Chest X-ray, AP view. Patient: 61 years old, sex M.
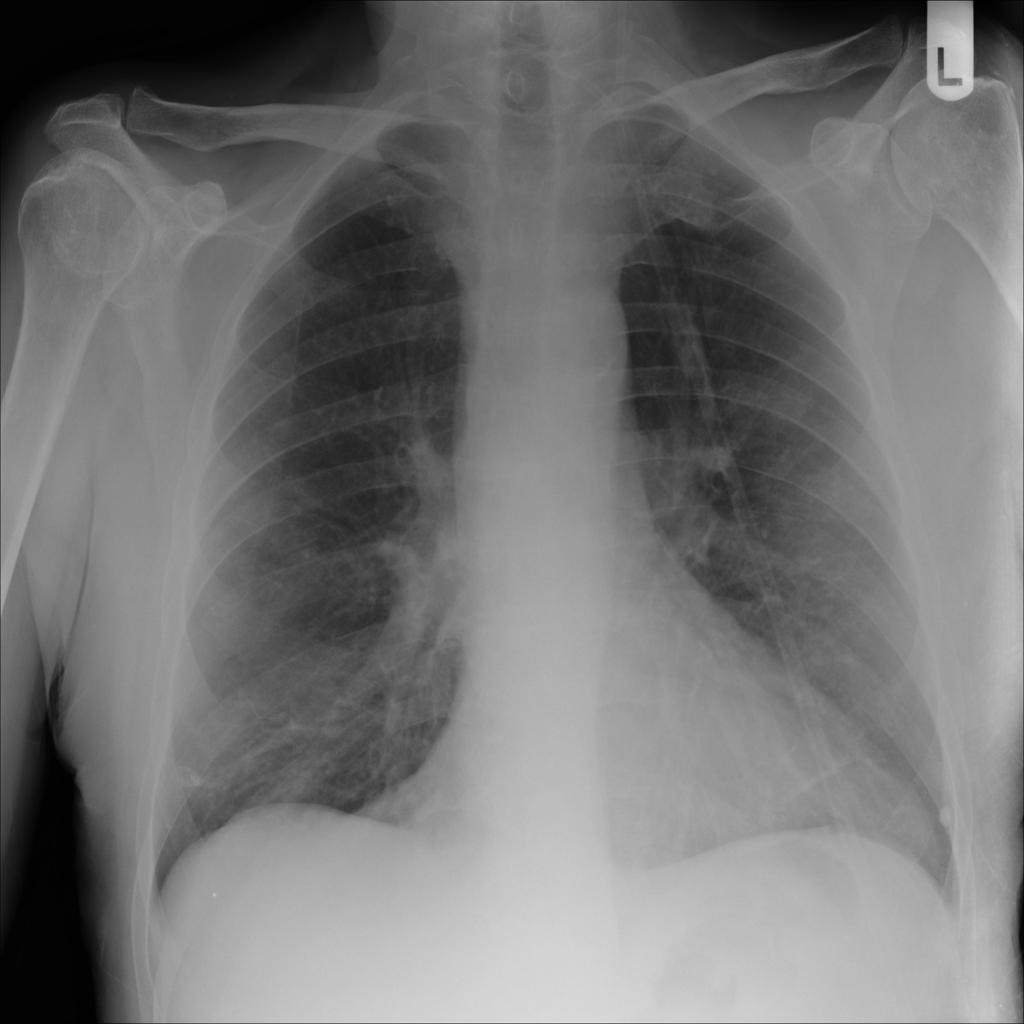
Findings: No Finding